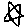
Label: star